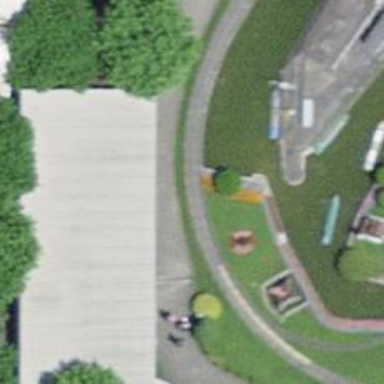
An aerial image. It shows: Miniature railway.